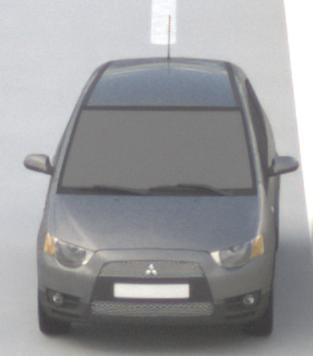
Make: Mitsubishi
Model: Colt 1.1
Detailed model: Colt (VI)
Model produced from: 2008/11
Model produced until: 2010/10
Doors: 3
Color: gray
Road condition: dry road
Daytime: morning or afternoon
Contrast: low contrast